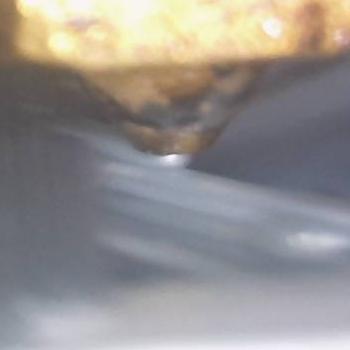
Flow rate: 178%